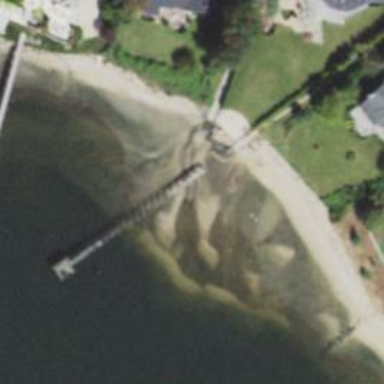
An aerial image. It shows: Ruined pier made by man.